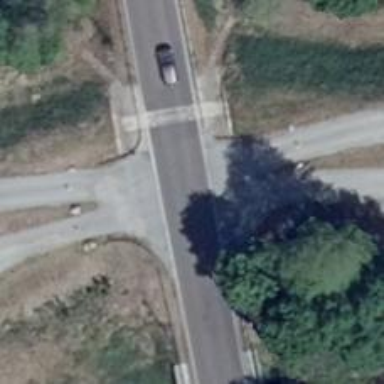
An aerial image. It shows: Secondary road with asphalt surface.